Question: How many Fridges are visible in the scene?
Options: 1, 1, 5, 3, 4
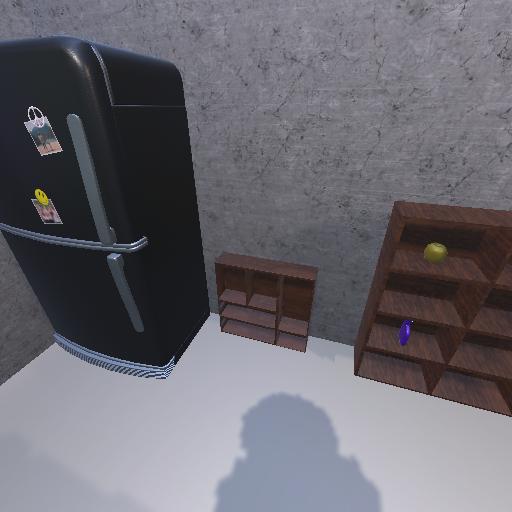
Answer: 1